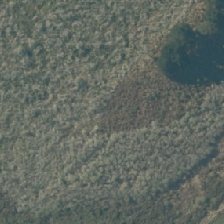
Land cover: deciduous_hardwood